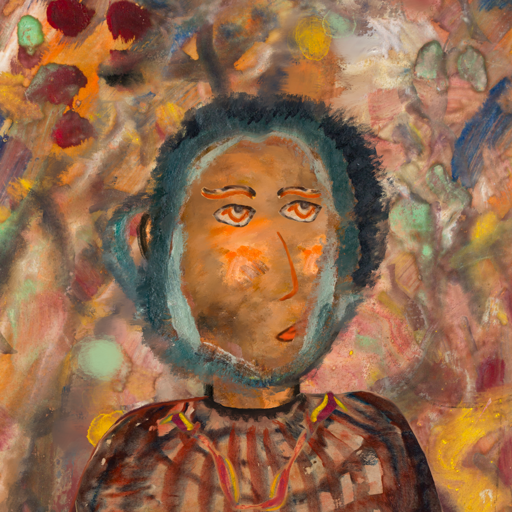
Background: Mother_And_Son_Mother, Head And Neck Side: Gypsy_Queen, Face Side: Experience, Bust: Orphan, Hair Side: Boggyland, Head Accessory: Blank, Second Necklace: Gypsy_Mother_1, Necklace: Blank, Baby: Blank